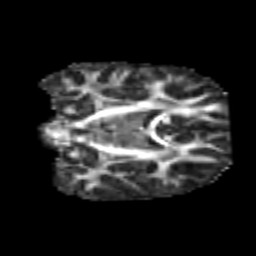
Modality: FA
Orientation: coronal
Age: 7
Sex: male
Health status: healthy